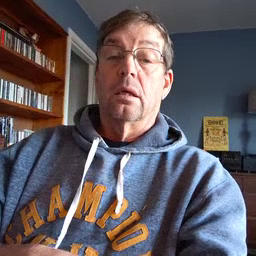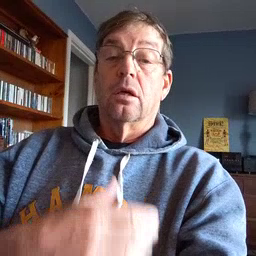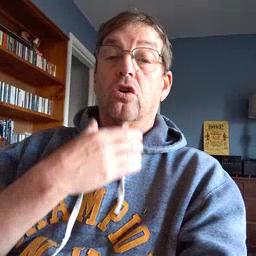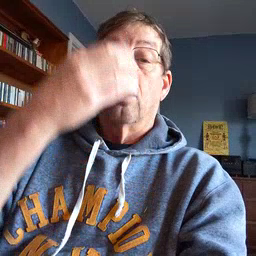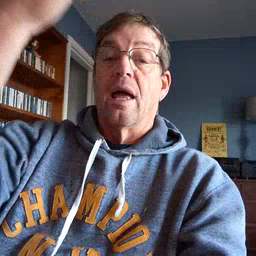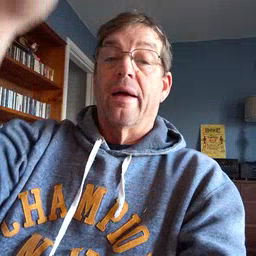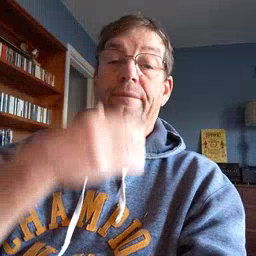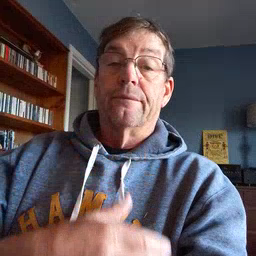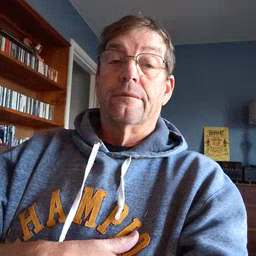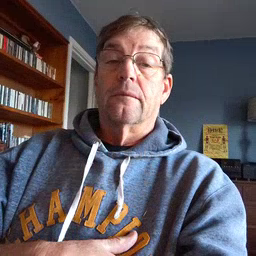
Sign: giraffe